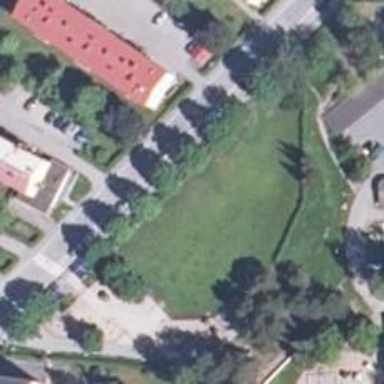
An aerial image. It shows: Lovely park for leisure and relaxation.